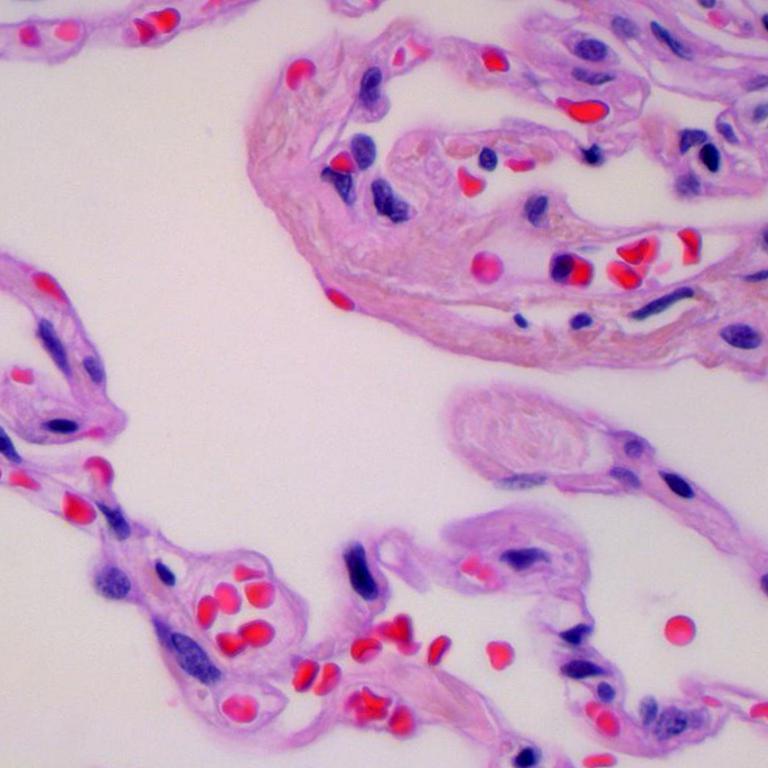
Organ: lung
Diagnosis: benign